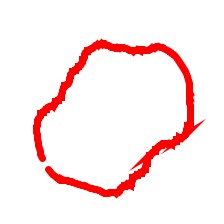
Shape: circle